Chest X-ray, AP view. Patient: 3 years old, sex F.
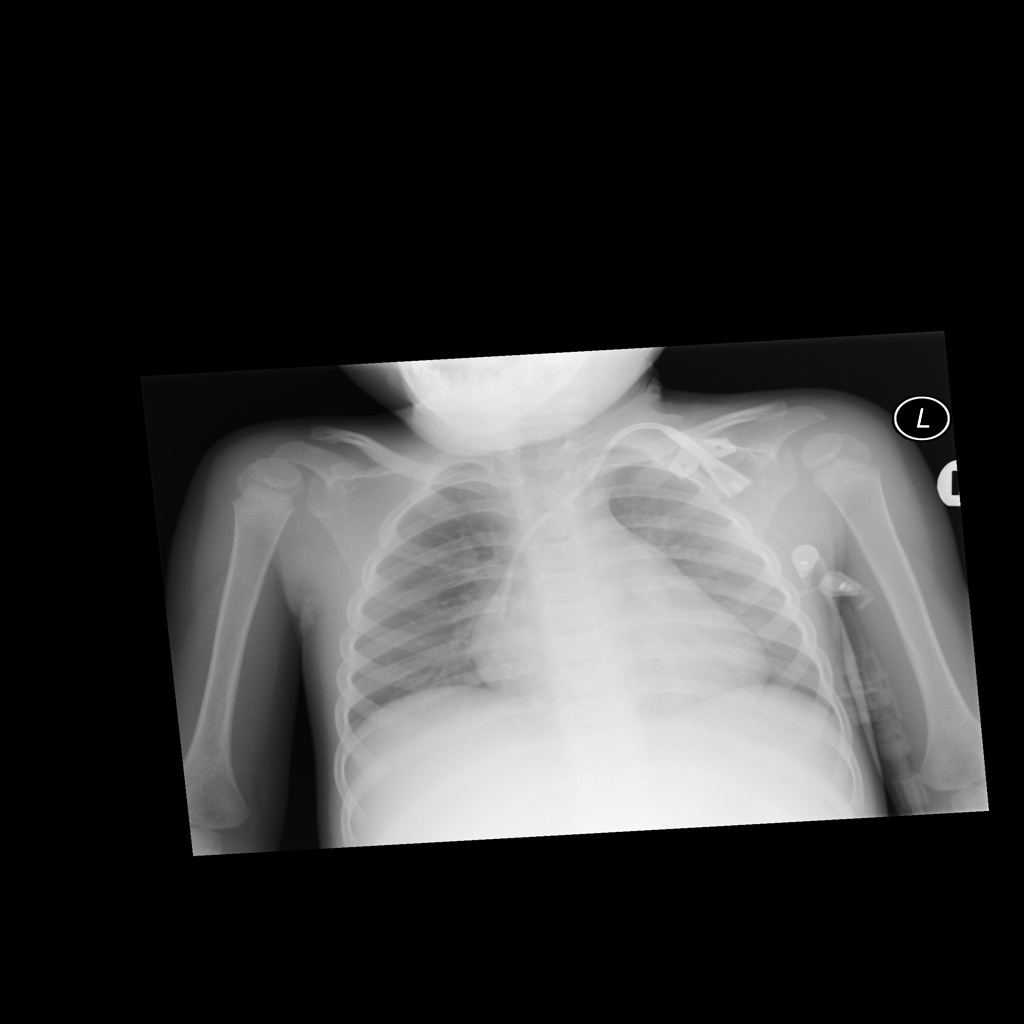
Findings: No Finding